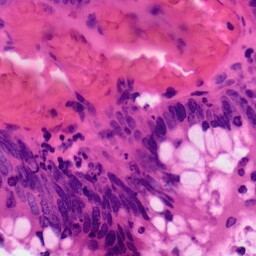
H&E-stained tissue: Colon